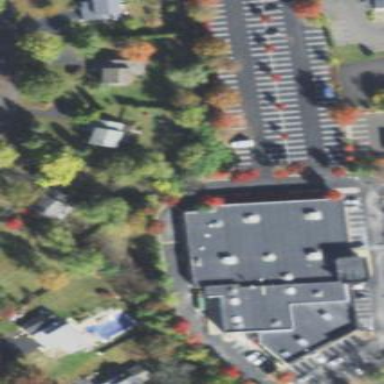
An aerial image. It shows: Retail building.